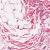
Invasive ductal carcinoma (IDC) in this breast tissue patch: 0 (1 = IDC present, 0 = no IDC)